Question: I am creating a web application in ASP.net/VB.NET and I have an issue with the GridView control.
Currently, I have the GridView populated with data from the DB and I've also coded the update button to allow the user to edit any necessary information through a form that pops up.

What I'd like to do, if possible, is add a button to the two right columns(I already put one in the Dock Out Time column) which will be invisible if the column is set or will set the current time to the column. Setting the time for those two columns is already handled through the update form, but my supervisor asked me to try and see if this was possible.
Those two Time columns are TemplateFields(since I format the display time from what is actually in the DB) and I added an asp button in the ItemTemplate for that Set Button in the picture.
Is this even possible to do and if so, how would I access this button in the code behind so I can add functionality(setting the time and hiding it if the column is not null)If it's not really possible to have two items like this in a TemplateField I can just make 2 extra columns for these buttons but I think this would look much cleaner.
Any input would be greatly appreciated. thank you for your time.
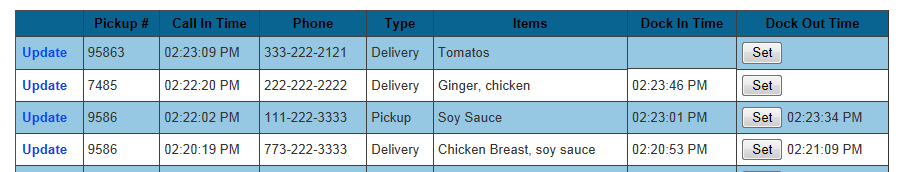
Answer: Yes this is possible, check this answer:
<URL>
Basically you need to handle the 'RowCommand' event from the grid and identify each button with a command, optionally you can add arguments to each button when you bind, for example:
'''
<asp:GridView runat="server" OnRowCommand="grdProducts_RowCommand"
ID="grdProducts">
<Columns>
<asp:TemplateField ShowHeader="False">
<ItemTemplate>
<asp:LinkButton ID="LinkButton1" runat="server" CausesValidation="false"
CommandName="myLink" CommandArgument='<%# DataBinder.Eval(Container, "RowIndex") %>' Text="Button"></asp:LinkButton>
</ItemTemplate>
</asp:TemplateField>
<asp:CommandField ShowEditButton="True" />
</Columns>
</asp:GridView>
'''
In code behind:
'''
protected void grdProducts_RowCommand(object sender, GridViewCommandEventArgs e)
{
switch (e.CommandName)
{
case "myLink":
this.lblMessage.Text = e.CommandName + " " + e.CommandArgument + " " + DateTime.Now.ToString();
// referenece to the current row
var row = this.grdProducts.Rows[int.Parse(e.CommandArgument.ToString())];
break;
default:
break;
}
}
'''
After you update your grid in the 'RowCommand' event, you should repopulate the grid data to render the changes